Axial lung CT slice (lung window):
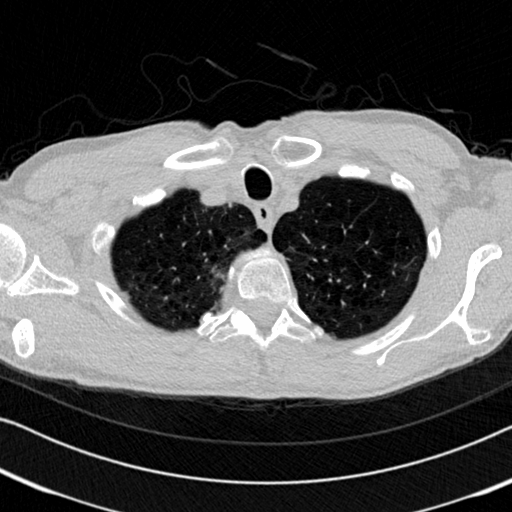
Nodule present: yes
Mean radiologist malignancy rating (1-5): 1